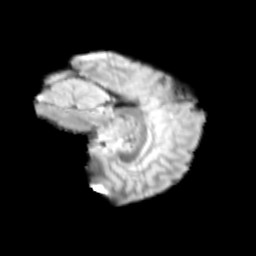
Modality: T2w
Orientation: sagittal
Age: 11
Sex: male
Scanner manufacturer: siemens
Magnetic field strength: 3 T
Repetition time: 3.8 s
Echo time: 0.07 s